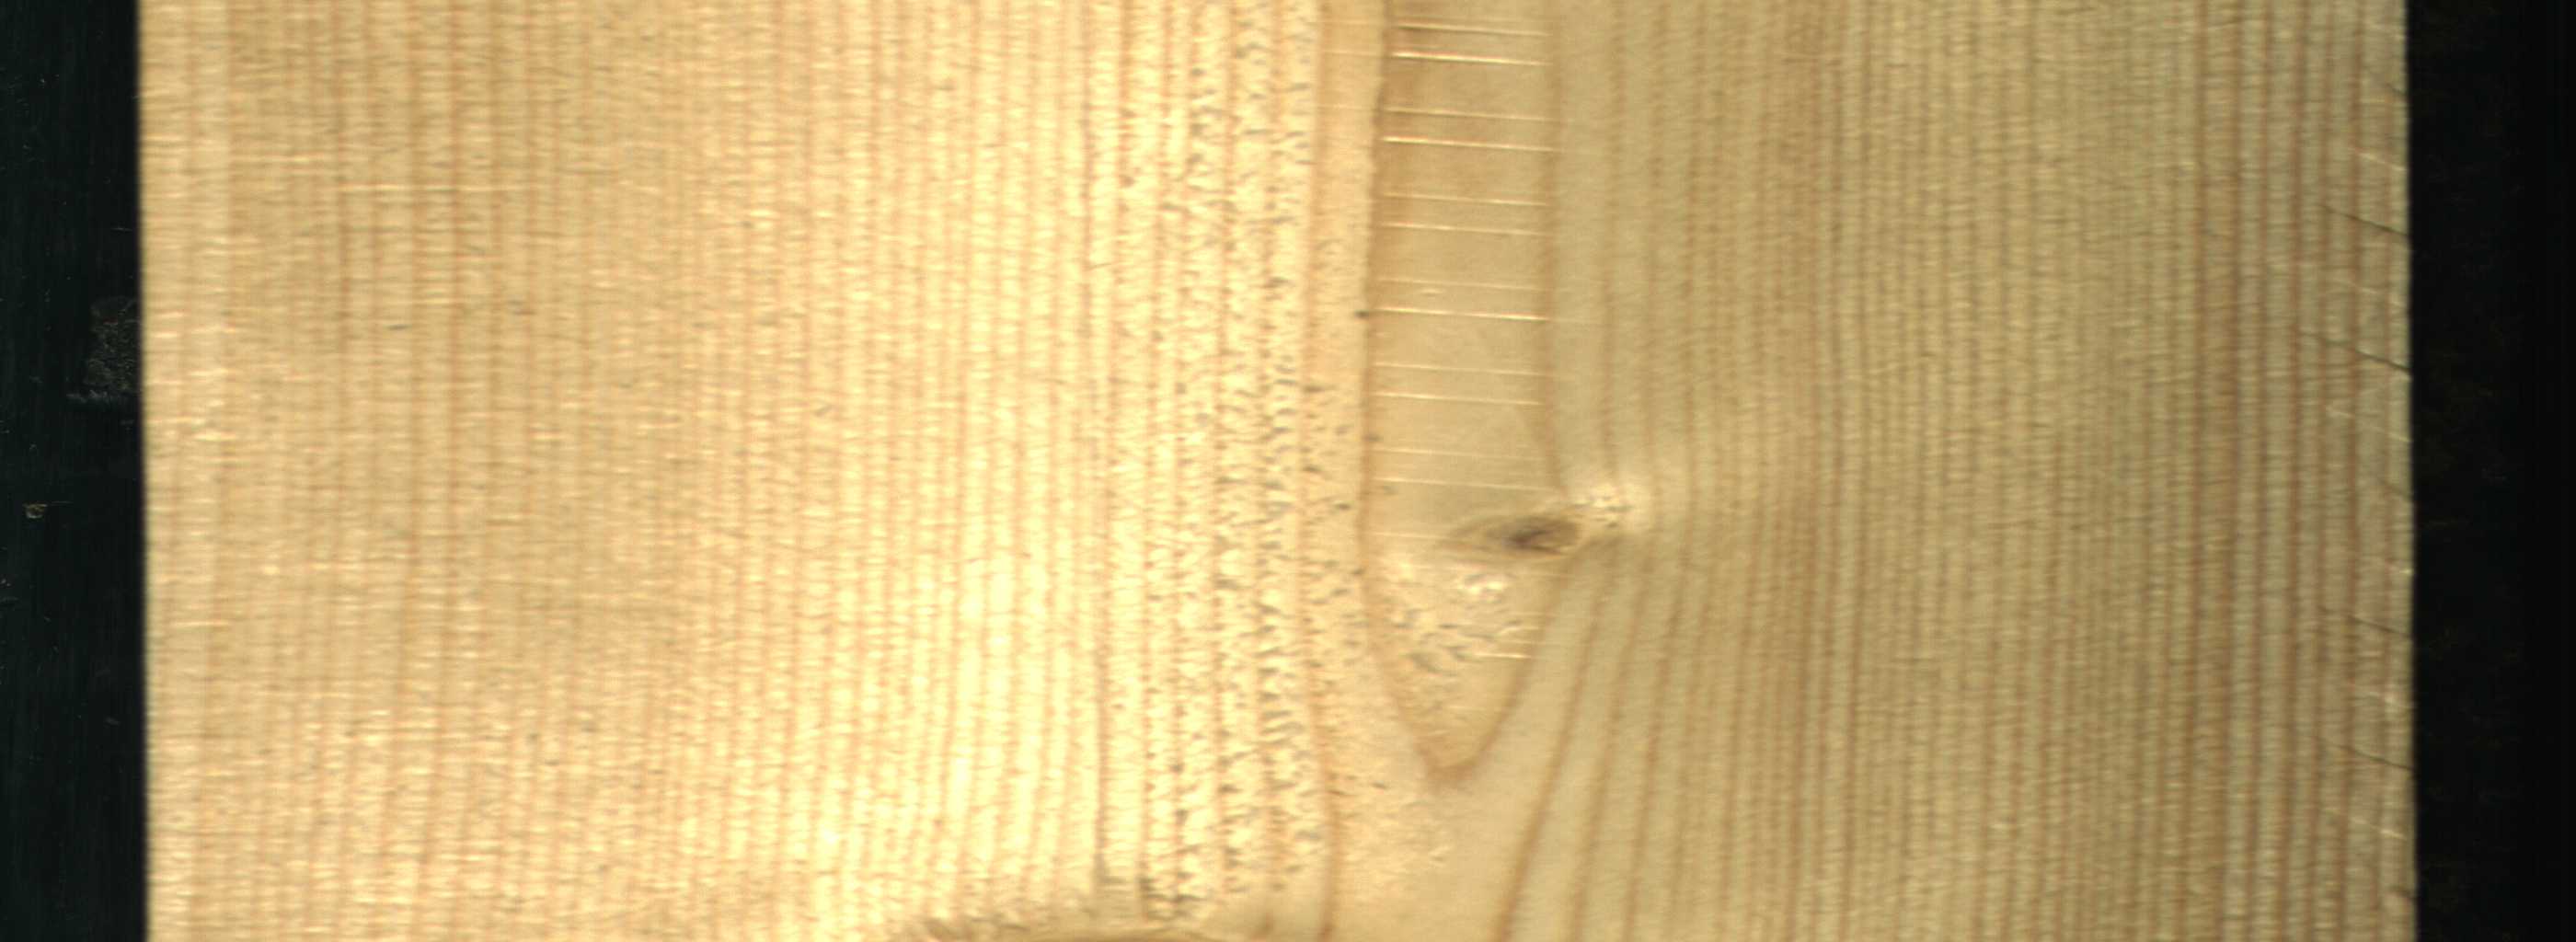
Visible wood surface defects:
Live_Knot
Live_Knot